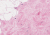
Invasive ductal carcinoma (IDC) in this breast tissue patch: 0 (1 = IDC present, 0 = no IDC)